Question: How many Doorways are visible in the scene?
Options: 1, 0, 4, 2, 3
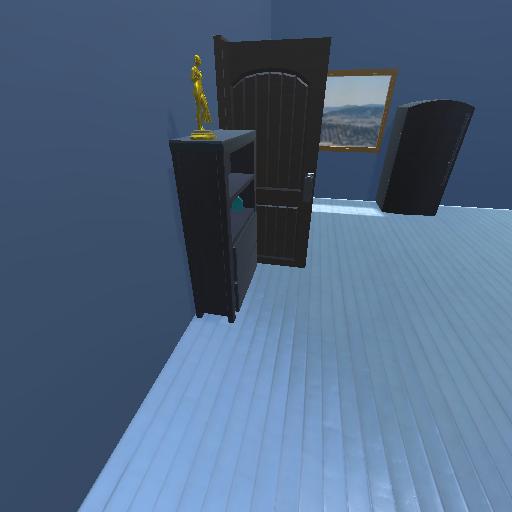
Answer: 1